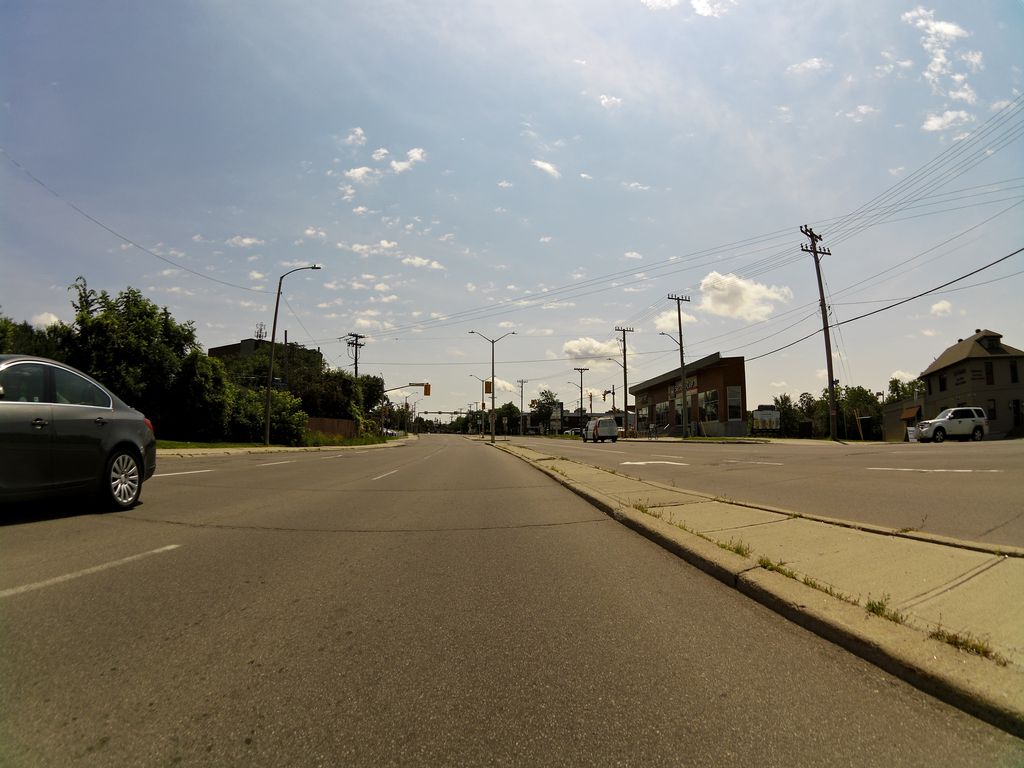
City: ottawa-gatineau